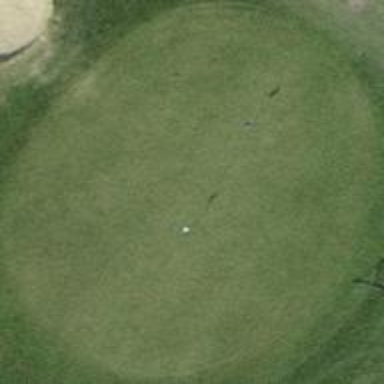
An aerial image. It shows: Golf green.